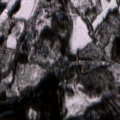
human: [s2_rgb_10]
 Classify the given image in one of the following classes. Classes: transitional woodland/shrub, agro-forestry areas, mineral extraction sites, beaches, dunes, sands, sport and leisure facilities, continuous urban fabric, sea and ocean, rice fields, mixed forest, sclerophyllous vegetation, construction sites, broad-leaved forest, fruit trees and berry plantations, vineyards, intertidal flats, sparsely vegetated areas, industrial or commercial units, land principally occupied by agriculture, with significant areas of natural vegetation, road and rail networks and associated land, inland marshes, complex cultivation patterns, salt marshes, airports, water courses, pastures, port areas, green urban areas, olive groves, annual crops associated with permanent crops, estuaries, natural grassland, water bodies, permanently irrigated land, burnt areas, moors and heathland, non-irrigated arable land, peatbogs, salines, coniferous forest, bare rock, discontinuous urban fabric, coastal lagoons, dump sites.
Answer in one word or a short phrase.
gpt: coniferous forest, mixed forest, transitional woodland/shrub